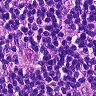
Metastatic tissue present: no